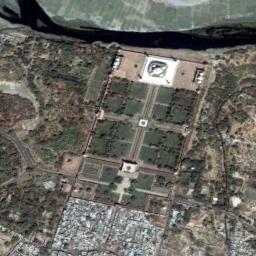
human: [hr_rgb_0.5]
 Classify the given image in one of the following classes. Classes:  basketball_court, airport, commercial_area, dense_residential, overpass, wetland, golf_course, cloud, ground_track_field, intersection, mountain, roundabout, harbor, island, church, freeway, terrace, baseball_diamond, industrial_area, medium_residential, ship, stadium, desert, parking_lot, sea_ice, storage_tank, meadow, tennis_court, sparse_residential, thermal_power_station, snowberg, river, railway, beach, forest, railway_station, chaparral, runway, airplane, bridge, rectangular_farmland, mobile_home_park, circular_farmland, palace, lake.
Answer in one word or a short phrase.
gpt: palace